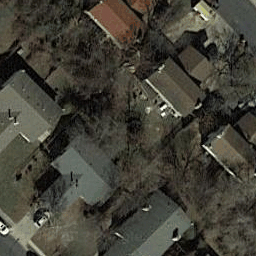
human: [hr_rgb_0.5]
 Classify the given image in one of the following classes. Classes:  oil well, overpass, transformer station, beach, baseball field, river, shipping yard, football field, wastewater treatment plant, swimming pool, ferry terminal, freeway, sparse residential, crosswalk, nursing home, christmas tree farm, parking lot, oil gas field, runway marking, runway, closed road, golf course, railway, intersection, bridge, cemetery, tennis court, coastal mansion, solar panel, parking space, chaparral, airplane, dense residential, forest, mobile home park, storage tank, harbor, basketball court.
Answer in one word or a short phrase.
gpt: dense residential